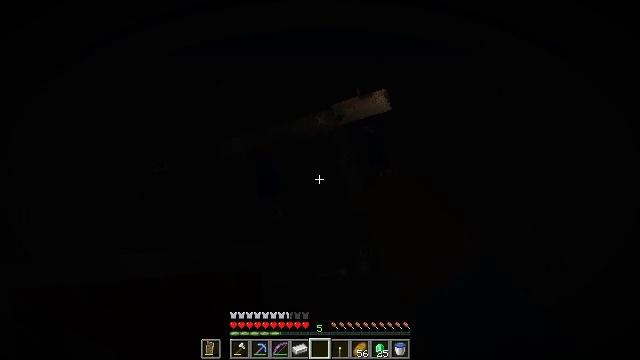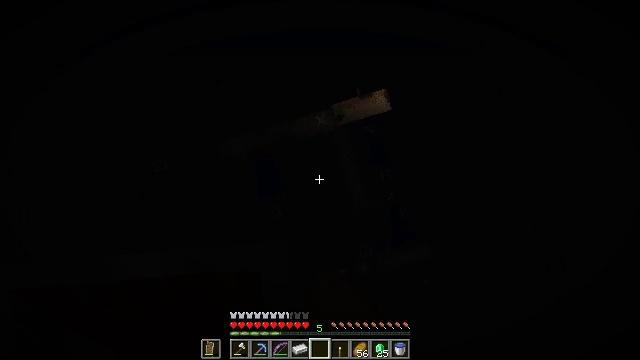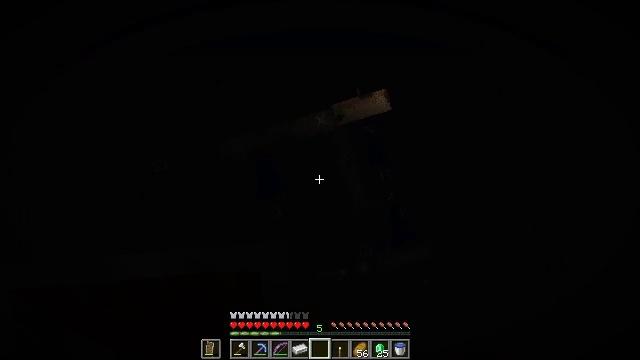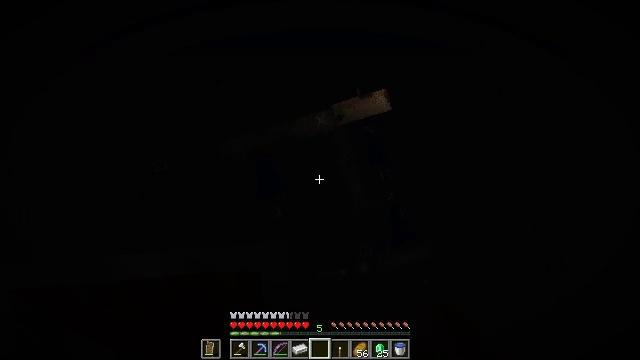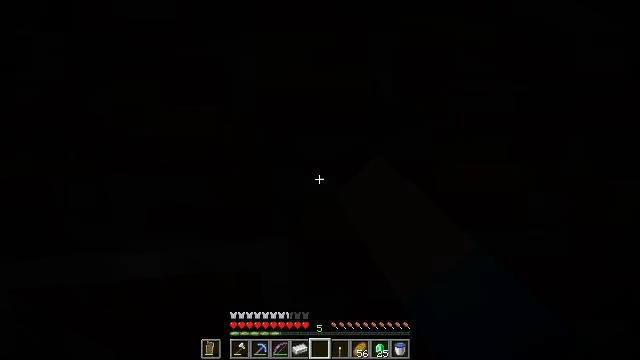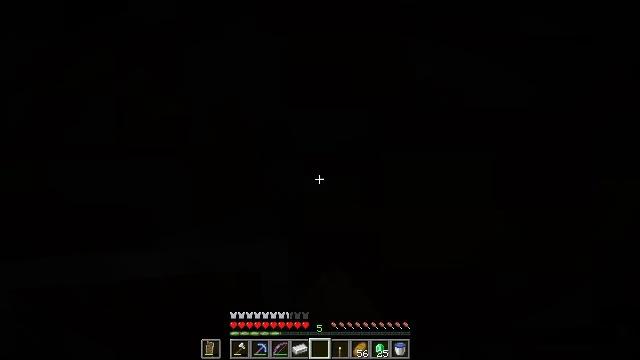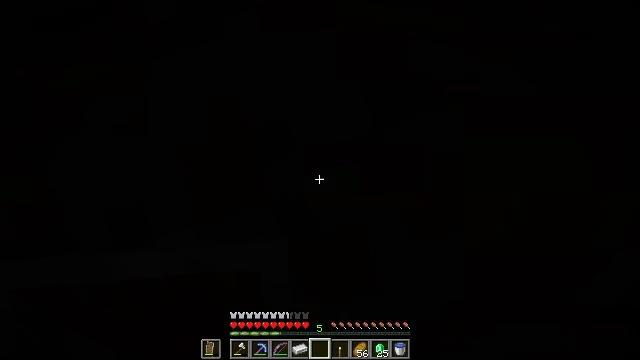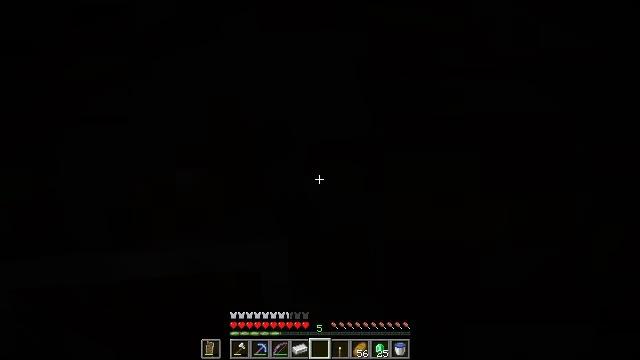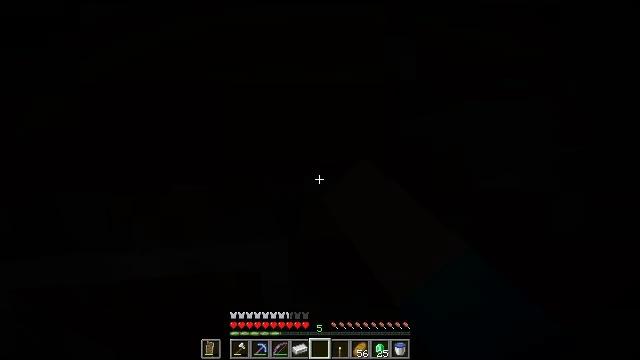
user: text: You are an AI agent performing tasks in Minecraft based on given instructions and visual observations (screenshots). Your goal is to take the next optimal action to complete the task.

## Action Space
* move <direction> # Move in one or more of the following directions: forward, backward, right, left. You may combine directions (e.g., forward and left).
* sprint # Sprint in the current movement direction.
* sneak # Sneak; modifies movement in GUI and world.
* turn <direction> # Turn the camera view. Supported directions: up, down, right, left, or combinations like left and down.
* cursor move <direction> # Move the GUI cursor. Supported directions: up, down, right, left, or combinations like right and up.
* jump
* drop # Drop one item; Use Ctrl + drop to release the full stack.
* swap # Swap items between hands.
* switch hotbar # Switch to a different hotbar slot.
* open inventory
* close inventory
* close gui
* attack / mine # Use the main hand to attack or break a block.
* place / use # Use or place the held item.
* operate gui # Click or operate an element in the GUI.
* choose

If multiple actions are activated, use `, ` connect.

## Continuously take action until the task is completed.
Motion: motion action
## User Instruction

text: Remove the existing composter.
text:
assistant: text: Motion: attack / mine
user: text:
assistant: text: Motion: attack / mine
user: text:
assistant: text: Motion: attack / mine
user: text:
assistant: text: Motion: attack / mine
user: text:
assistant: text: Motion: attack / mine
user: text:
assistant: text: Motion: attack / mine
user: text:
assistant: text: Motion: attack / mine
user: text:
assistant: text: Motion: attack / mine
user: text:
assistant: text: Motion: attack / mine